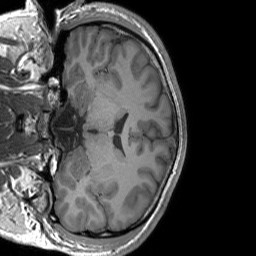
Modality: T1w
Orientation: coronal
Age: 23
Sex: male
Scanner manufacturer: siemens
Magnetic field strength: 3 T
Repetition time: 1.8 s
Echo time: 0.00252 s